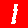
Digit: 1